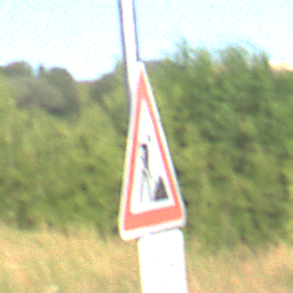
Verkehrszeichen: Arbeitsstelle
Zusatzzeichen unten: Entfernungsangaben1
Umgebung: Outdoor, Nature
Tageszeit: MorningAfternoon
Wetter: Clear
Licht: Natural
Jahreszeit: NotSpecified
Kontrast: HighContrast